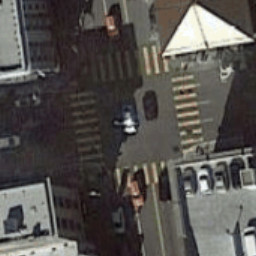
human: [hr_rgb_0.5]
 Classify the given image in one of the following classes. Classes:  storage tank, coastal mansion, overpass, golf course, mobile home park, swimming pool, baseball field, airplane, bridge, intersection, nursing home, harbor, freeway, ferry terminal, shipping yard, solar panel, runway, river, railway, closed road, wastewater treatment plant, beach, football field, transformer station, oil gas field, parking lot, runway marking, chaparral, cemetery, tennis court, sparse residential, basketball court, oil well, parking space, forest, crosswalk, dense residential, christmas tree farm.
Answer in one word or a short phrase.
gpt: crosswalk